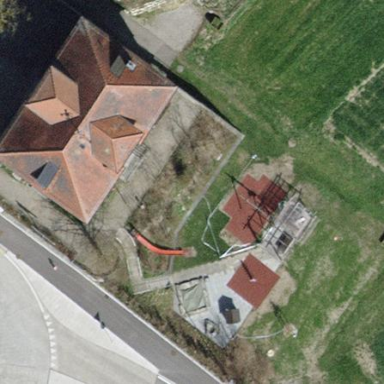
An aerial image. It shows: Kindergarten building.